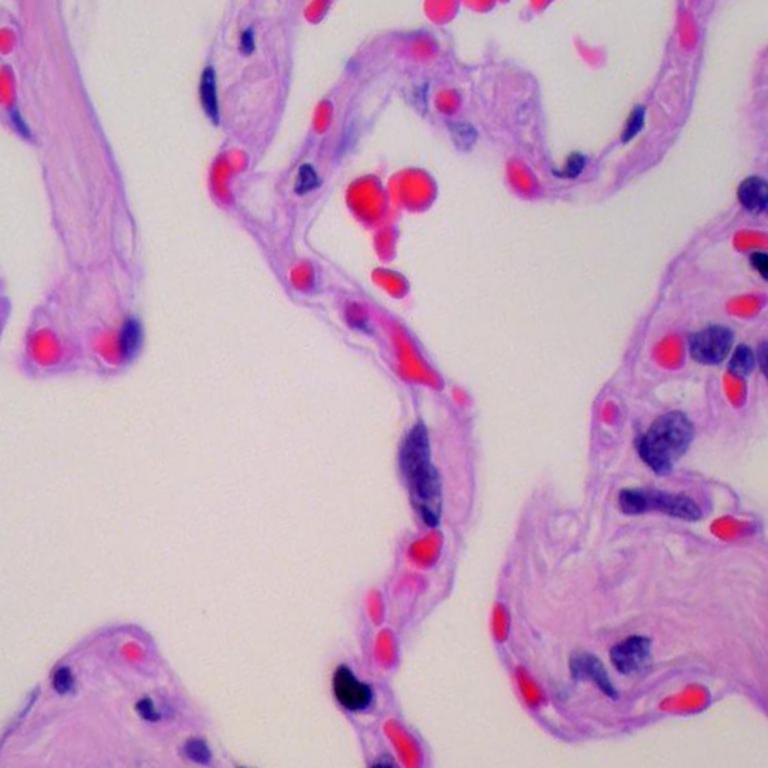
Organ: lung
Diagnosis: benign